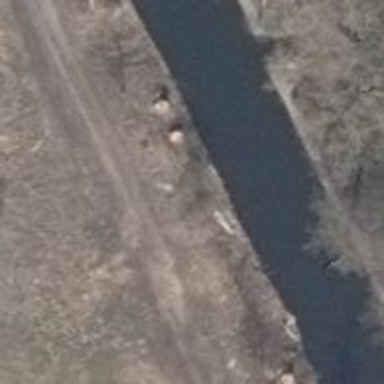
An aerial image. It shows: Culvert tunnel.